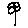
Label: flower